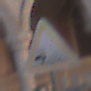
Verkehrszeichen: SplittSchotter
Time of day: SunriseSunset
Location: Outdoor (Urban)
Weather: Clear
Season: NotSpecified
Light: Natural